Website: apple
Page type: customer-info-address
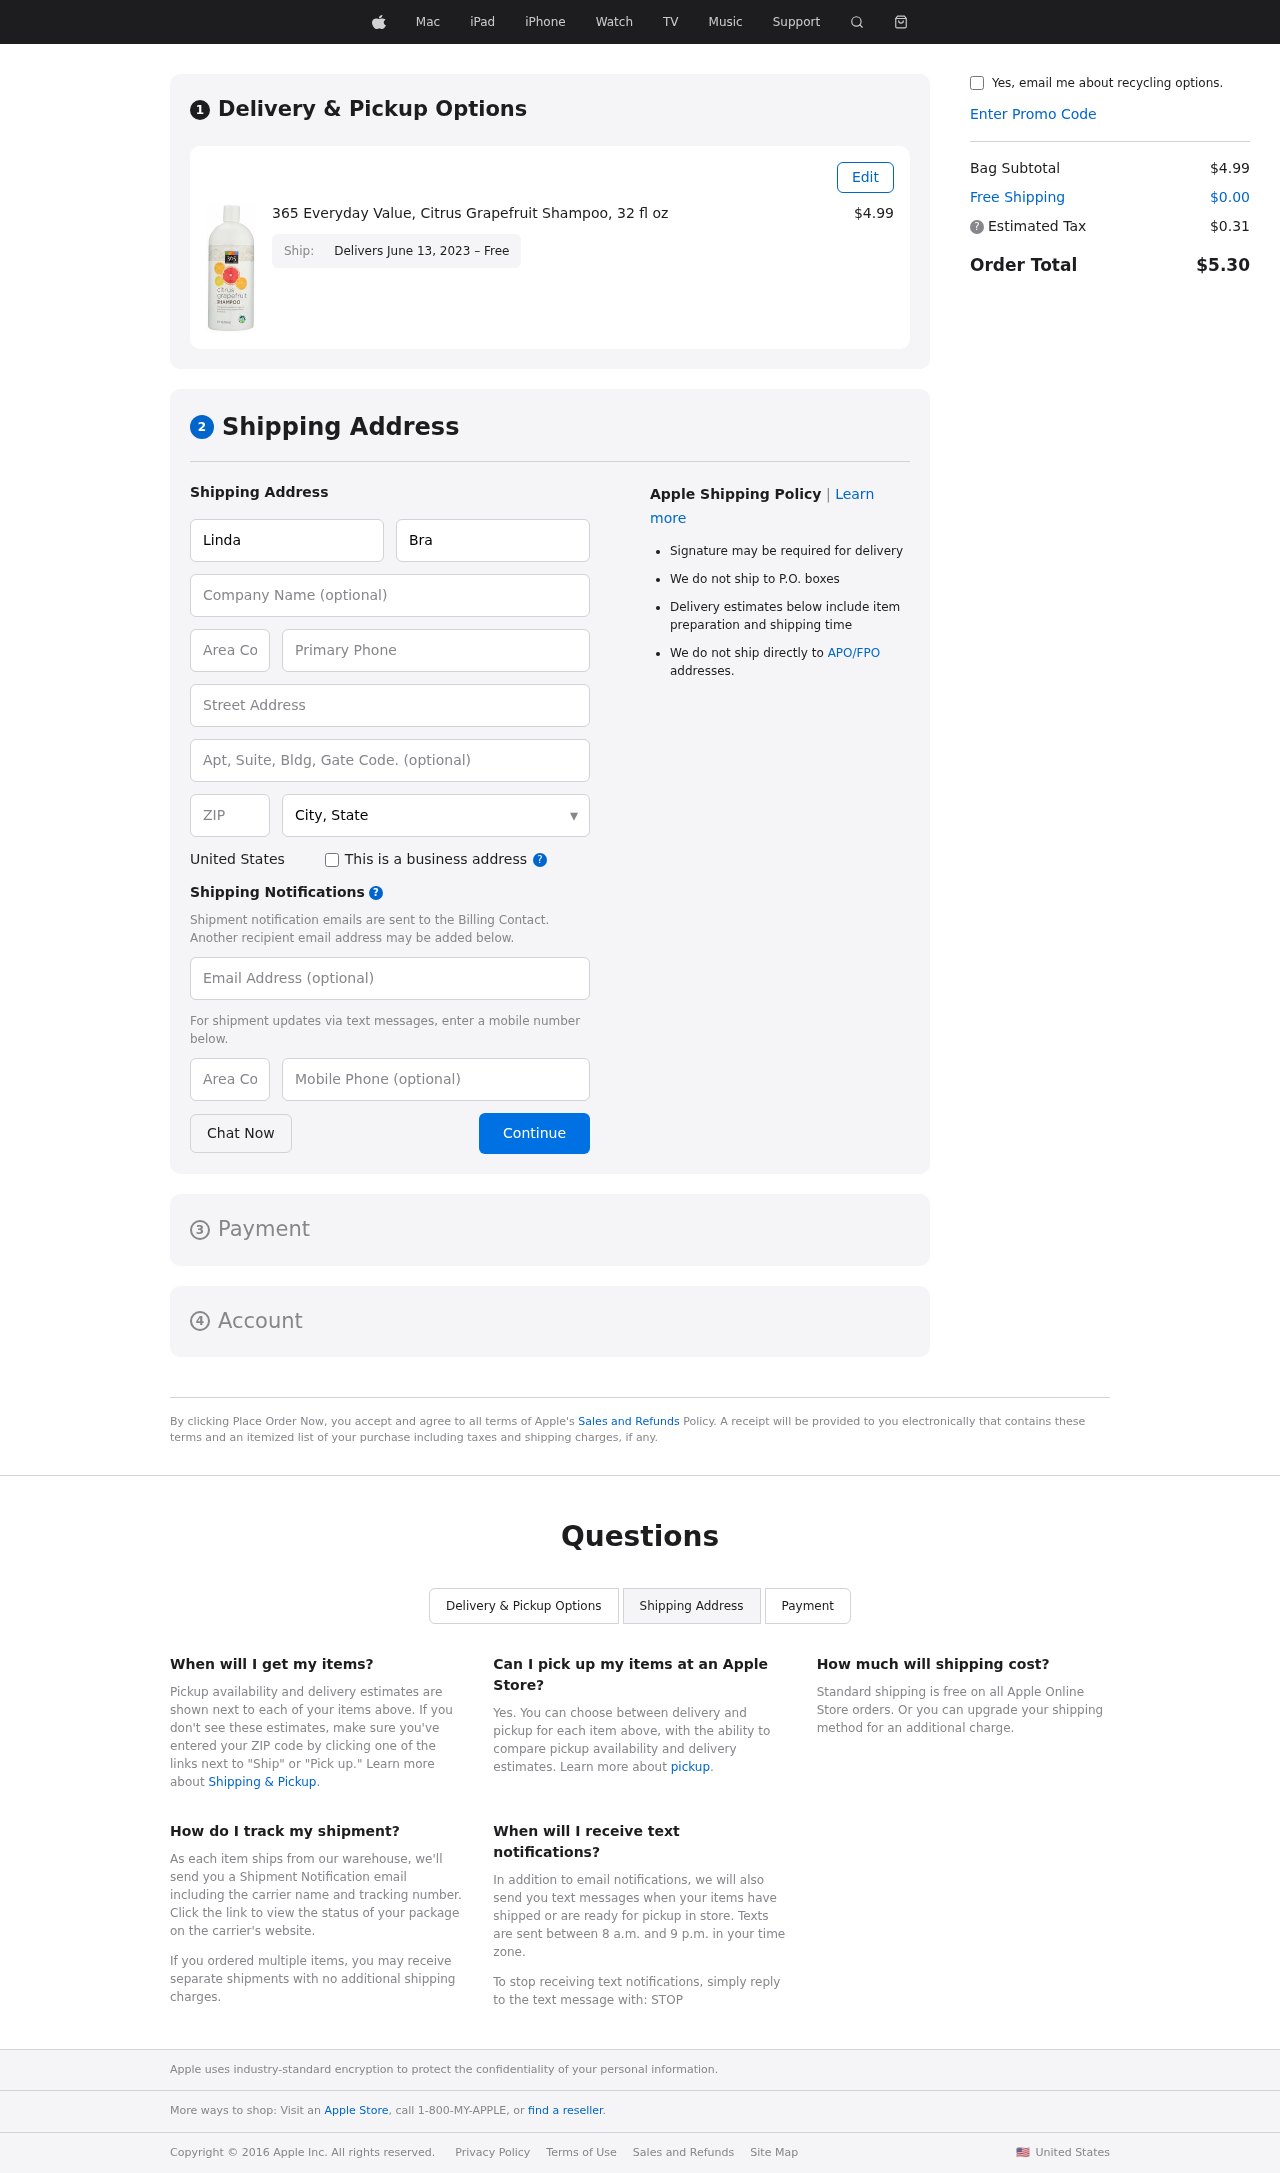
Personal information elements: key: PII_CITY_STATE
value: Englishmouth, MA
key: PII_COUNTRY
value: United States
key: PII_EMAIL
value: linda_bradley@yahoo.com
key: PII_FIRSTNAME
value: Linda
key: PII_LASTNAME
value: Bradley
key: PII_PHONE
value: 5607787834
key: PII_PHONE_ALT
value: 6356518074
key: PII_PHONE_ALT_AREA
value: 635
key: PII_PHONE_AREA
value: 560
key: PII_POSTCODE
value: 99556
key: PII_STREET
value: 443 Vanessa Station Suite 074
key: PII_STREET2
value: Apt. 718
Product elements: key: PRODUCT1_NAME
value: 365 Everyday Value, Citrus Grapefruit Shampoo, 32 fl oz
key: PRODUCT1_PRICE
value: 4.99
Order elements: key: ORDER_DELIVERY_DATE
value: Delivers June 13, 2023 – Free
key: ORDER_SUBTOTAL
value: $4.99
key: ORDER_SHIPPING_COST
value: $0.00
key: ORDER_TAX
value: $0.31
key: ORDER_TOTAL
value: $5.30